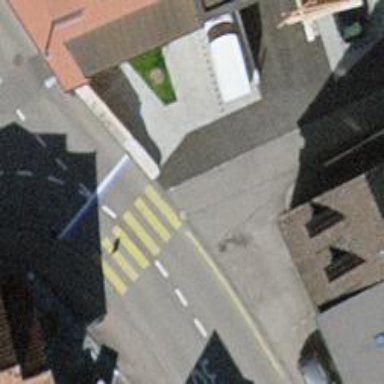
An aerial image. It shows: Uncontrolled zebra crossing on the road.